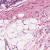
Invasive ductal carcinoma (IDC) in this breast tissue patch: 0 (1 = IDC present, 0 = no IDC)